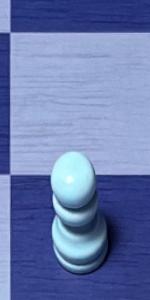
Label: Pawn_White